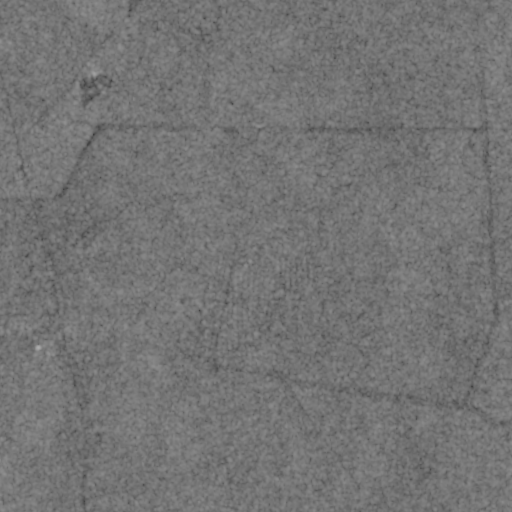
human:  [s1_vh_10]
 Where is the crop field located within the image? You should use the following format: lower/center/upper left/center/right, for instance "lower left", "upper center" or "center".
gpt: The crop field is located in the lower of the image.
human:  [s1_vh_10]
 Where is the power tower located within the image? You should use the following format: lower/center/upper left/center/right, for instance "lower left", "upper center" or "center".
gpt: The power tower is located in the upper of the image.
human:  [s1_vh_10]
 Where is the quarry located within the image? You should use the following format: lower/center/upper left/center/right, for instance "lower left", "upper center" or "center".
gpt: The quarry is located in the upper left of the image.
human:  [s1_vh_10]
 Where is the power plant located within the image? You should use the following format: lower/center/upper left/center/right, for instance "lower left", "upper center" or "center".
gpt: There is no power plant in the image.

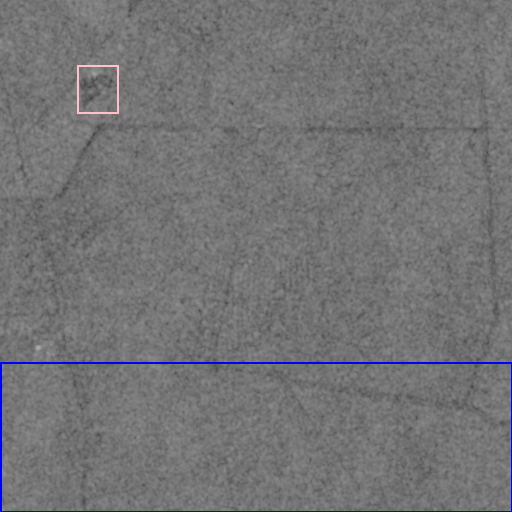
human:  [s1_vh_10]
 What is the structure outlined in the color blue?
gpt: The structure outlined in blue is a crop field.
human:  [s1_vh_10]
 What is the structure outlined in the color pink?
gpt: The structure outlined in pink is a quarry.
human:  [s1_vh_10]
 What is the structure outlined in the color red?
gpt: There is no red outline.